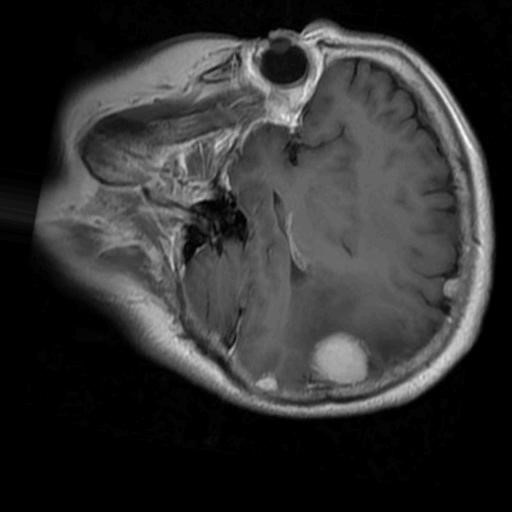
Label: brain_menin